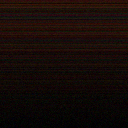
Screen state: off